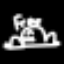
Label: frog